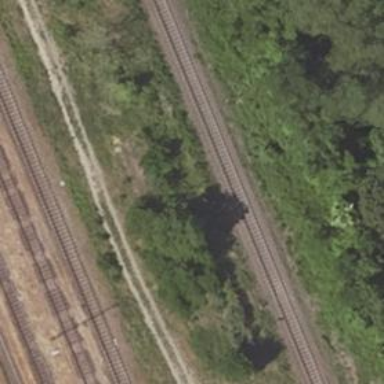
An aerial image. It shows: Abandoned railway siding.